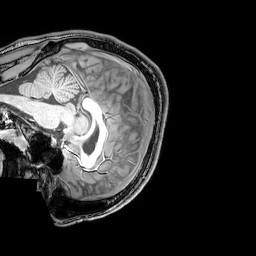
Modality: T1w
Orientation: sagittal
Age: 23
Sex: male
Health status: healthy
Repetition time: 0.081 s
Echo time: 0.037 s